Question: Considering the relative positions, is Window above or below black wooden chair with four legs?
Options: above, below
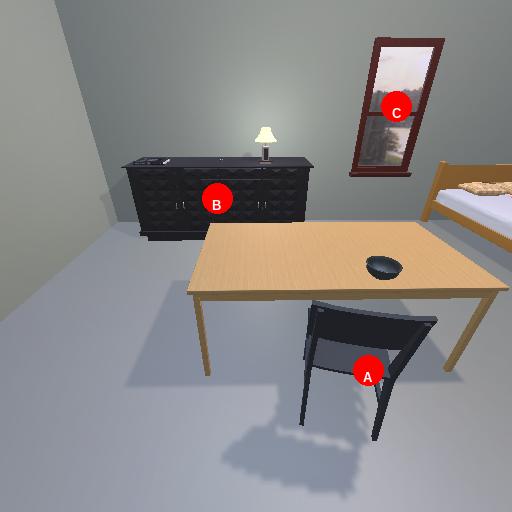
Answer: above